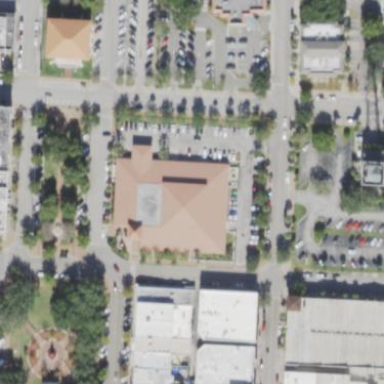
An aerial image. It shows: Building that serves as library.